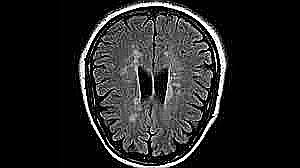
Label: notumor